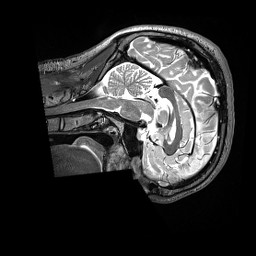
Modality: T2w
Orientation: sagittal
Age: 30
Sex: male
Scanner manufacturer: siemens
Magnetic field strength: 3 T
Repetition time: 3.2 s
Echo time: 0.562 s